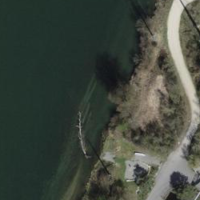
EUNIS habitat code: 15
Species observed at this site:
Anthomyia procellaris
Gonepteryx rhamni
Olethreutes arcuella
Bombus humilis
Syrphus ribesii
Halictus scabiosae
Valgus hemipterus